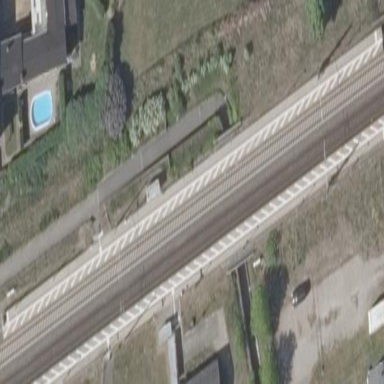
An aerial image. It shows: Platform at public transport station with shelter.